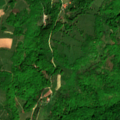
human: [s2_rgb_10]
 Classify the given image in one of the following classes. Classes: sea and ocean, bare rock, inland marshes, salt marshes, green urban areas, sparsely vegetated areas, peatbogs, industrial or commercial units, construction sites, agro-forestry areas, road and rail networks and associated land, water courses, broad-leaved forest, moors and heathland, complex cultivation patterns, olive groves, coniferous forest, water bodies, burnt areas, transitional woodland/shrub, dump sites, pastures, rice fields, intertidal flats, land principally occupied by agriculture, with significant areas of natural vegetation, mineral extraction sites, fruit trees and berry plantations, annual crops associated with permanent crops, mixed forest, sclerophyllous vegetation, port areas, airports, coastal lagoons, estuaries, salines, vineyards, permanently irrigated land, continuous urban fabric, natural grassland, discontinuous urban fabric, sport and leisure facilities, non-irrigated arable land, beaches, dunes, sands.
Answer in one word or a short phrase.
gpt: complex cultivation patterns, land principally occupied by agriculture, with significant areas of natural vegetation, broad-leaved forest